Interaction volume radius: 10 \u00c5
Interaction volume height: 20 \u00c5
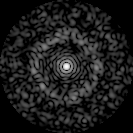
Disorder parameter: 0.8371